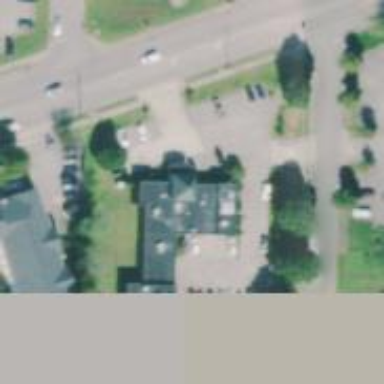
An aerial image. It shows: Clinic.